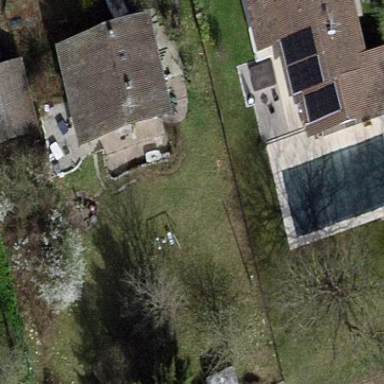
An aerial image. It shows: Garden surrounded by fence.